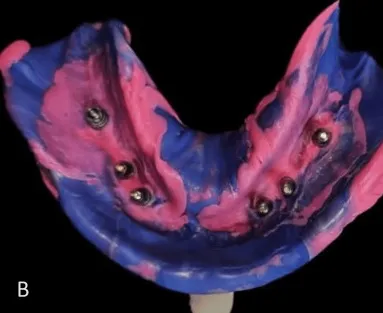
Mandibular arches.
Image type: radiology (pet)